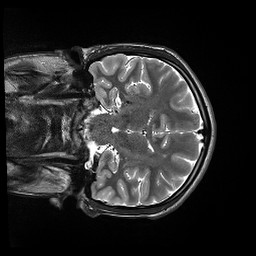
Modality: T2w
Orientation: coronal
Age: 19
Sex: male